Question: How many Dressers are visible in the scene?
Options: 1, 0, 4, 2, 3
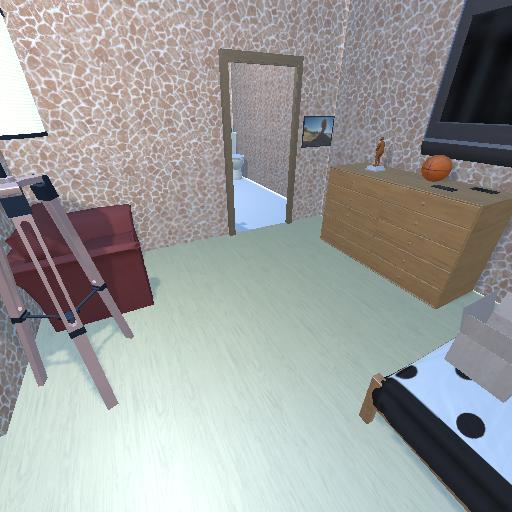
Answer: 1